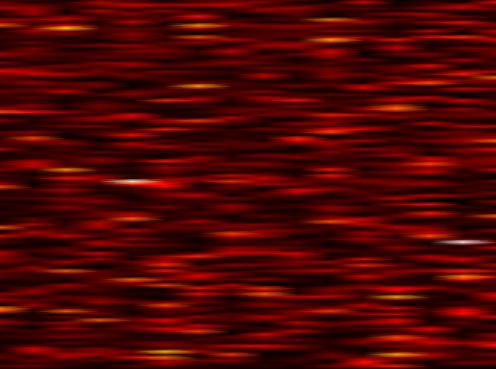
Label: FOFDM